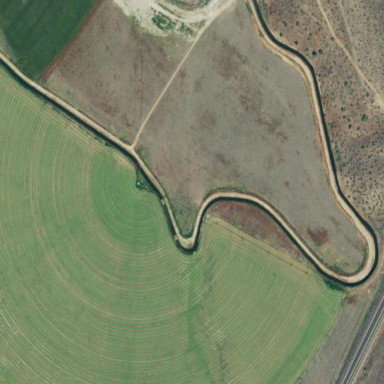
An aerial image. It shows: Farmland with pivot irrigation system.